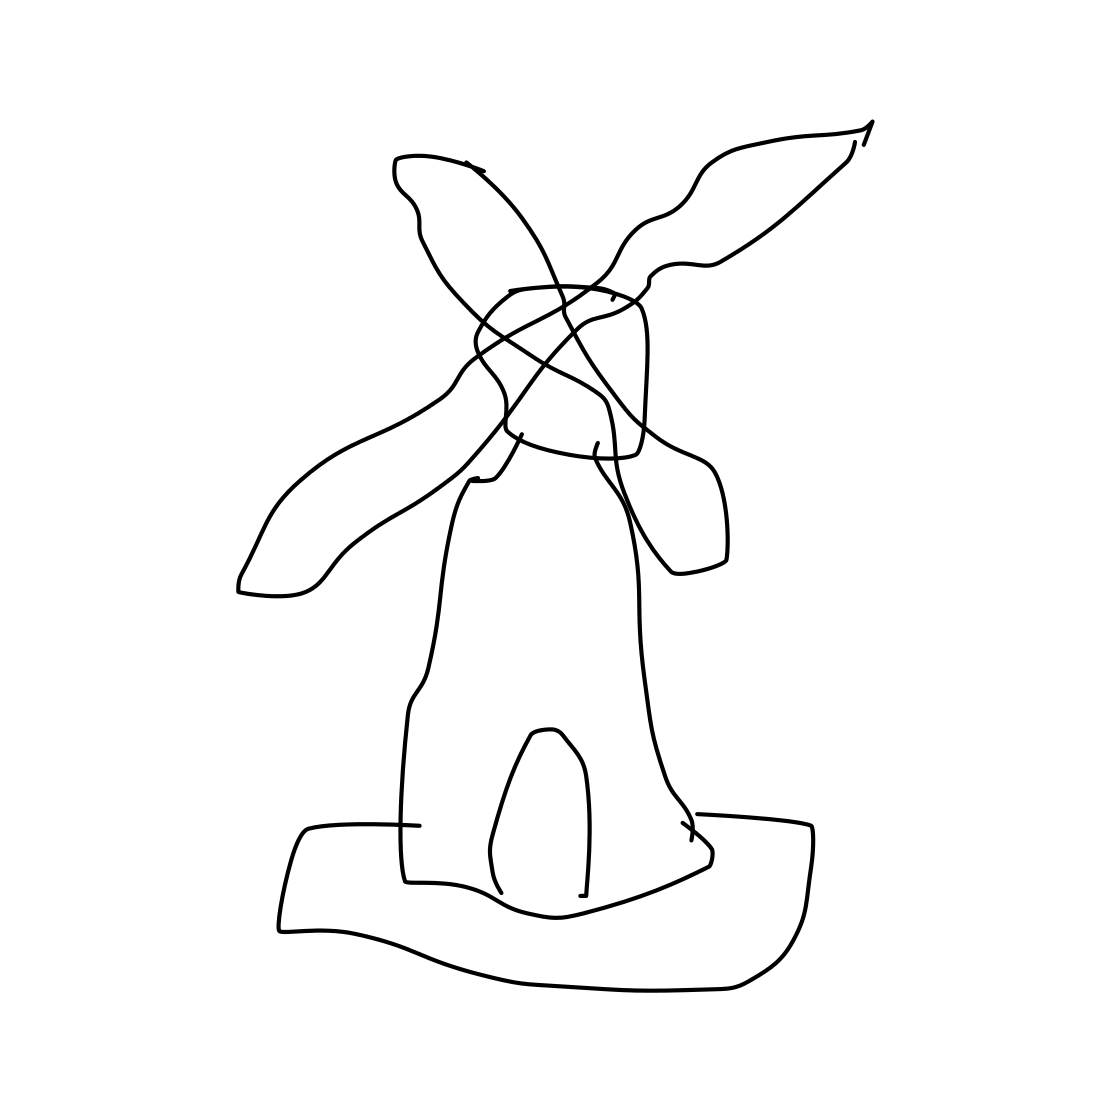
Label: windmill